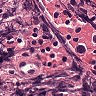
Metastatic tissue present: no